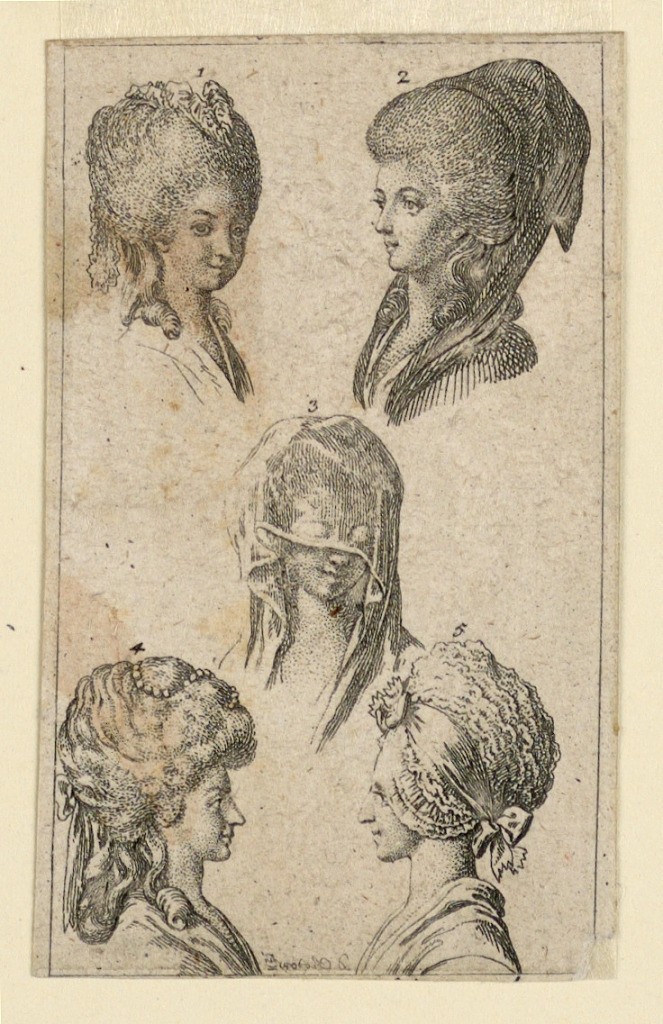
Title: Five Headgears, as Worn by Berlin Women, Illustration for "Königl: Grosbrit [anische] Genealogischer Kalender auf das 1782 Jahr Lauenberg bey J.G. Berenberg"
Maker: Daniel Nikolaus Chodowiecki, German, 1726 - 1801
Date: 1782
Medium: Stipple engraving and etching on paper
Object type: Print
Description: Heading and caption cut off. Top row: 1: head with a very small hat. 2: head profile to left, with a scarf. Center: 3: half veiled head. Bottom row: 4: profile to right. A string of pearls and a bow knot in the hair. 5: profile to left, wearing a cap.